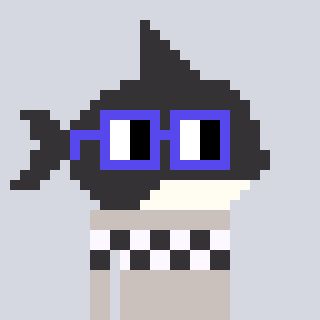
a pixel art character with square blue glasses, a orca-shaped head and a foggrey-colored body on a cool background